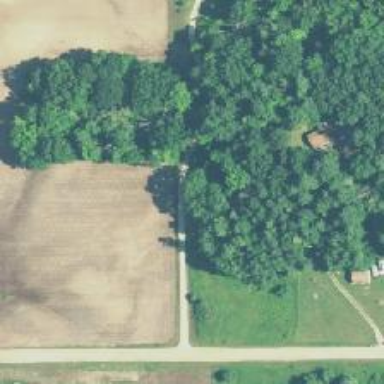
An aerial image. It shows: Driveway.